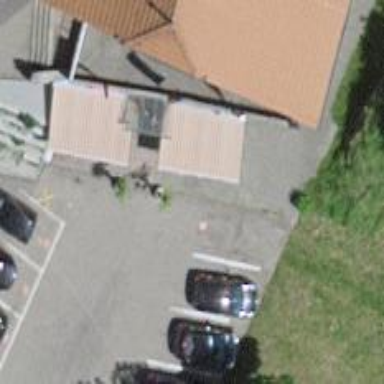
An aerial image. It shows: Bar.